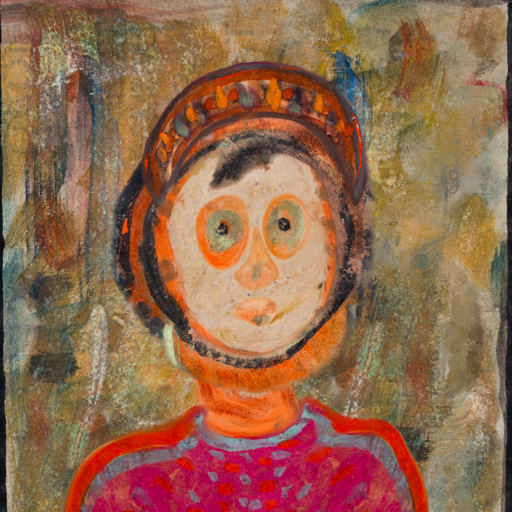
Background: Pipe, Head And Neck Front: Rupkatha, Face Front: Childish, Bust: Sisters, Hair Front: Childish, Head Accessory: Hypocrite, Second Necklace: Blank, Necklace: Blank, Baby: Blank